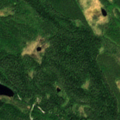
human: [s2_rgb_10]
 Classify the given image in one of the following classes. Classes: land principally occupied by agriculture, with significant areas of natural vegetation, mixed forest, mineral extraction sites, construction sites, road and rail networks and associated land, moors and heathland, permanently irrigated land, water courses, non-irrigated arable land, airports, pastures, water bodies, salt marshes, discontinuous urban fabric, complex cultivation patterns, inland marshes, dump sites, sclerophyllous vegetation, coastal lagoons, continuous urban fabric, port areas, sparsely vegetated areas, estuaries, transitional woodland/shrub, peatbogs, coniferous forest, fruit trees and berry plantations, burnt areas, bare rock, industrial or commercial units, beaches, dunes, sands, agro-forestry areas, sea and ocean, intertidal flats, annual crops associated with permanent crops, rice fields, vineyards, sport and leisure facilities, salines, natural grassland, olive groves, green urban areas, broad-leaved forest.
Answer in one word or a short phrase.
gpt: coniferous forest, mixed forest, transitional woodland/shrub